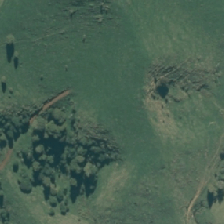
Land cover: broadleaved_indigenous_hardwood